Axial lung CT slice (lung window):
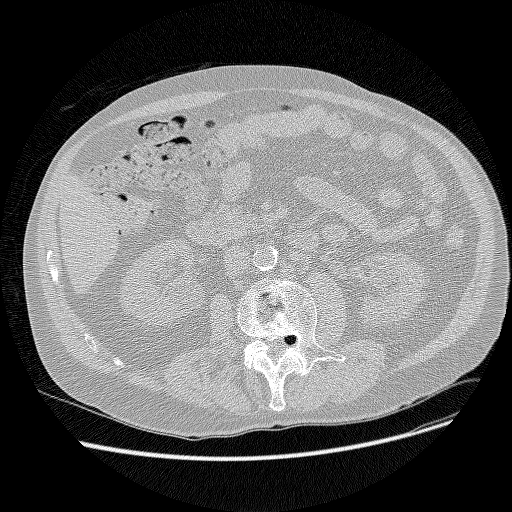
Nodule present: no